Field crop: maize
Growth stage: 2
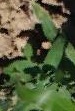
Species: maize